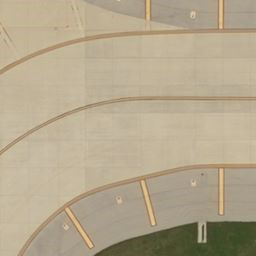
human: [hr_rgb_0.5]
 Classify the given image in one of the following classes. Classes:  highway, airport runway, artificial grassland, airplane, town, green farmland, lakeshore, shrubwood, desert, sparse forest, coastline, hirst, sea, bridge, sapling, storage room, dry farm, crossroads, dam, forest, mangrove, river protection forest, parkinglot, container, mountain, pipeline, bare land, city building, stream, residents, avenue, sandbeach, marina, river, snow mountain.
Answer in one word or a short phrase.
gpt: airport runway